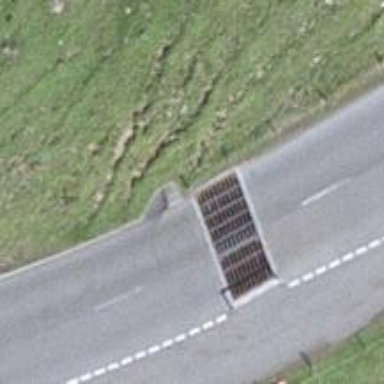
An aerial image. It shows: Cattle grid.